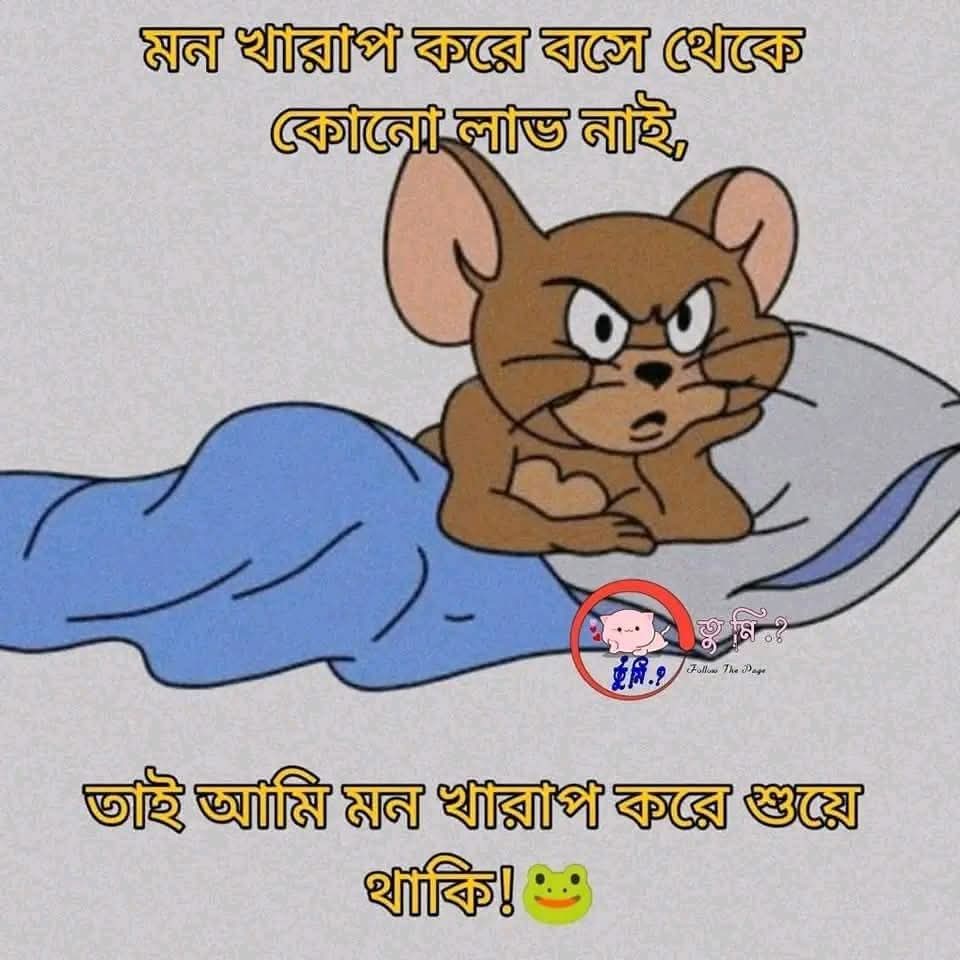
Text: মন খারাপ করে বসে থেকে কোনো লাভ নাই,
তাই আমি মন খারাপ করে শুয়ে থাকি!
Label: Non Hate